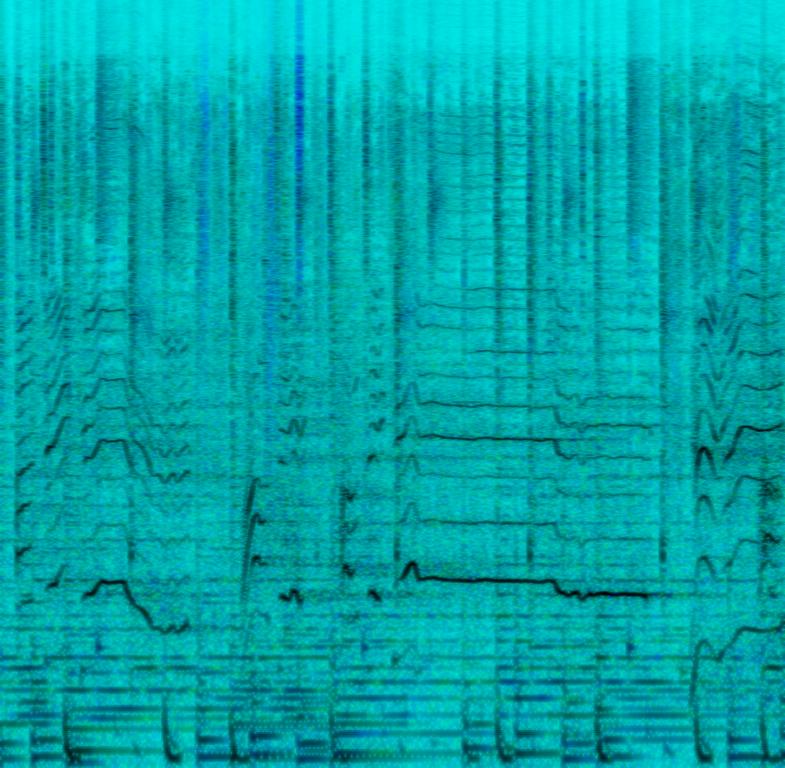
This is an Afropop music piece. There is a female vocalist singing melodically. The main tune is being played by the keyboard while the bass guitar is playing in the background. The rhythmic background consists of a slightly slow tempo acoustic drum beat and afro percussive elements. The atmosphere is vibrant and sentimental. This piece can be used as the soundtrack of a drama movie that takes place in Africa.